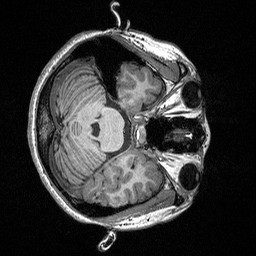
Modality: T1w
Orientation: axial
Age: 22
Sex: female
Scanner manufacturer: siemens
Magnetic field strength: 3 T
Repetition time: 2.53 s
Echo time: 0.00309 s